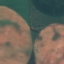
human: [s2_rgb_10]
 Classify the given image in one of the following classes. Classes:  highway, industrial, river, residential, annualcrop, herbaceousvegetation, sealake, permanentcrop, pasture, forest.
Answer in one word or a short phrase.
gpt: AnnualCrop